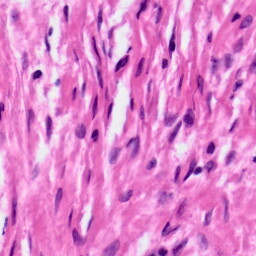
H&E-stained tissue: Ovarian